Question: I want to parse the URL of a weather API in my sample Android app, but it arises an exception while parsing the url.
If I comment the last statement of the try block:
'xr.parse(new InputSource(url.openStream()));'
then my program runs successfully. Please revise my code where I parse my URL.
'''
try {
URL url;
String queryString ="http://free.worldweatheronline.com/feed/weather.ashx?q=34.01,71.54&format=xml&num_of_days=5&key=ccad66928f081759132201";
url = new URL(queryString.replace(" ", "%20"));
SAXParserFactory spf = SAXParserFactory.newInstance();
SAXParser sp = spf.newSAXParser();
XMLReader xr = sp.getXMLReader();
WeatherHandler myWeatherHandler = new WeatherHandler();
xr.setContentHandler(myWeatherHandler);
xr.parse(new InputSource(url.openStream()));
Log.d(TAG, "it's all right");
} catch (Exception e) {
System.out.println(e);
Log.d(TAG, "it's Wrong");
}
'''
Here is the Screen shot of the log cat when the exception occurs.

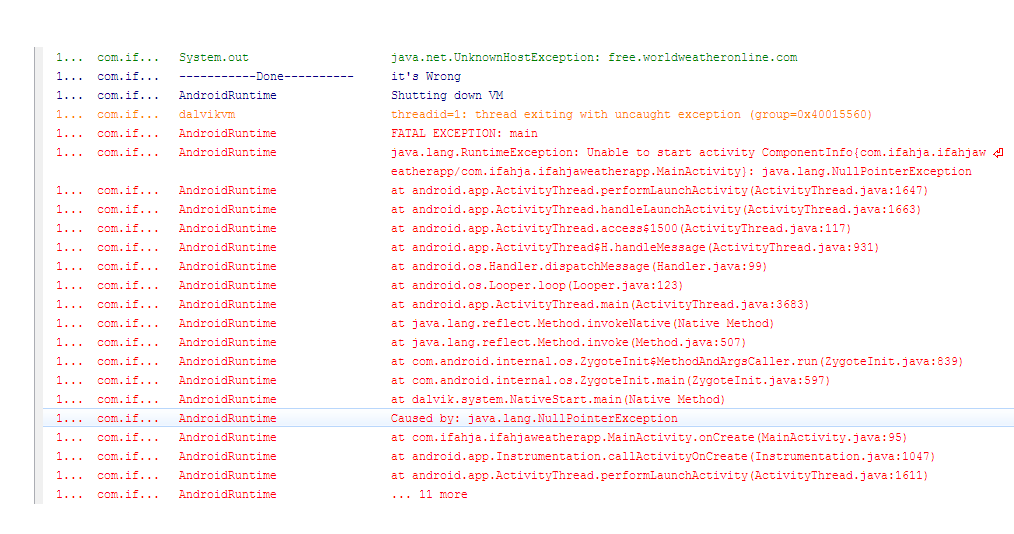
Answer: Are you sure the line:
'''
new InputSource(url.openStream());
'''
from
'''
xr.parse(new InputSource(url.openStream()));
'''
is returning something? If you have to connect to the Internet, don't forget to add the permissions to the manifest. And you should also test if you actually get something from that url before trying to parse.
At least that's my interpretation from your Log and Exception.